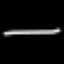
Label: line